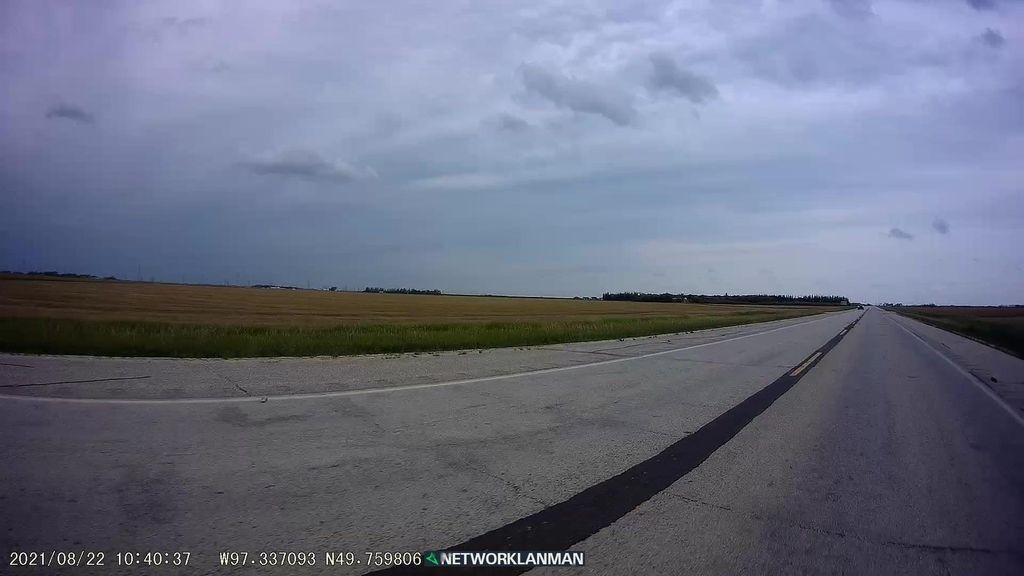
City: winnipeg